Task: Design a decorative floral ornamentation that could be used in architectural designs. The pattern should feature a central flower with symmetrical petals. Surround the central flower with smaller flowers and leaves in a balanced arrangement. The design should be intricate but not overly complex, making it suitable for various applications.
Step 1802:
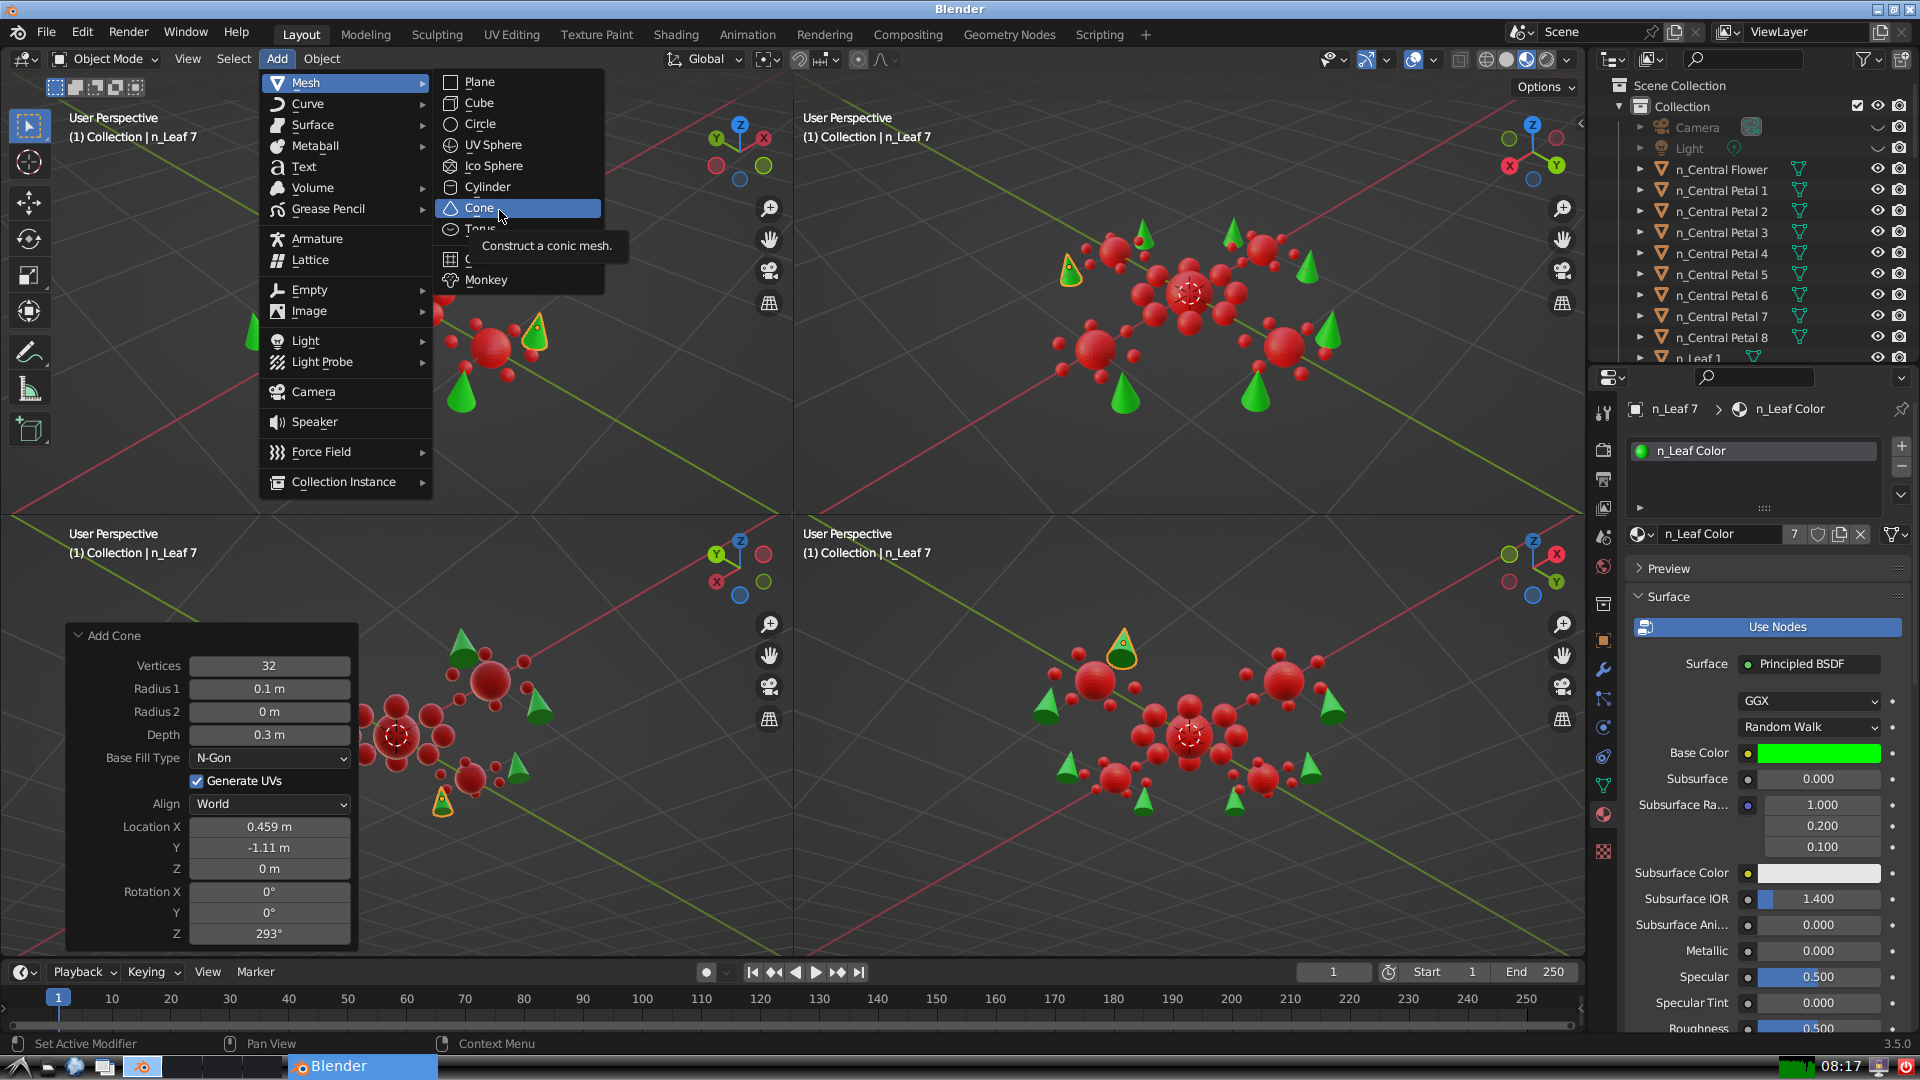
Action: click: no